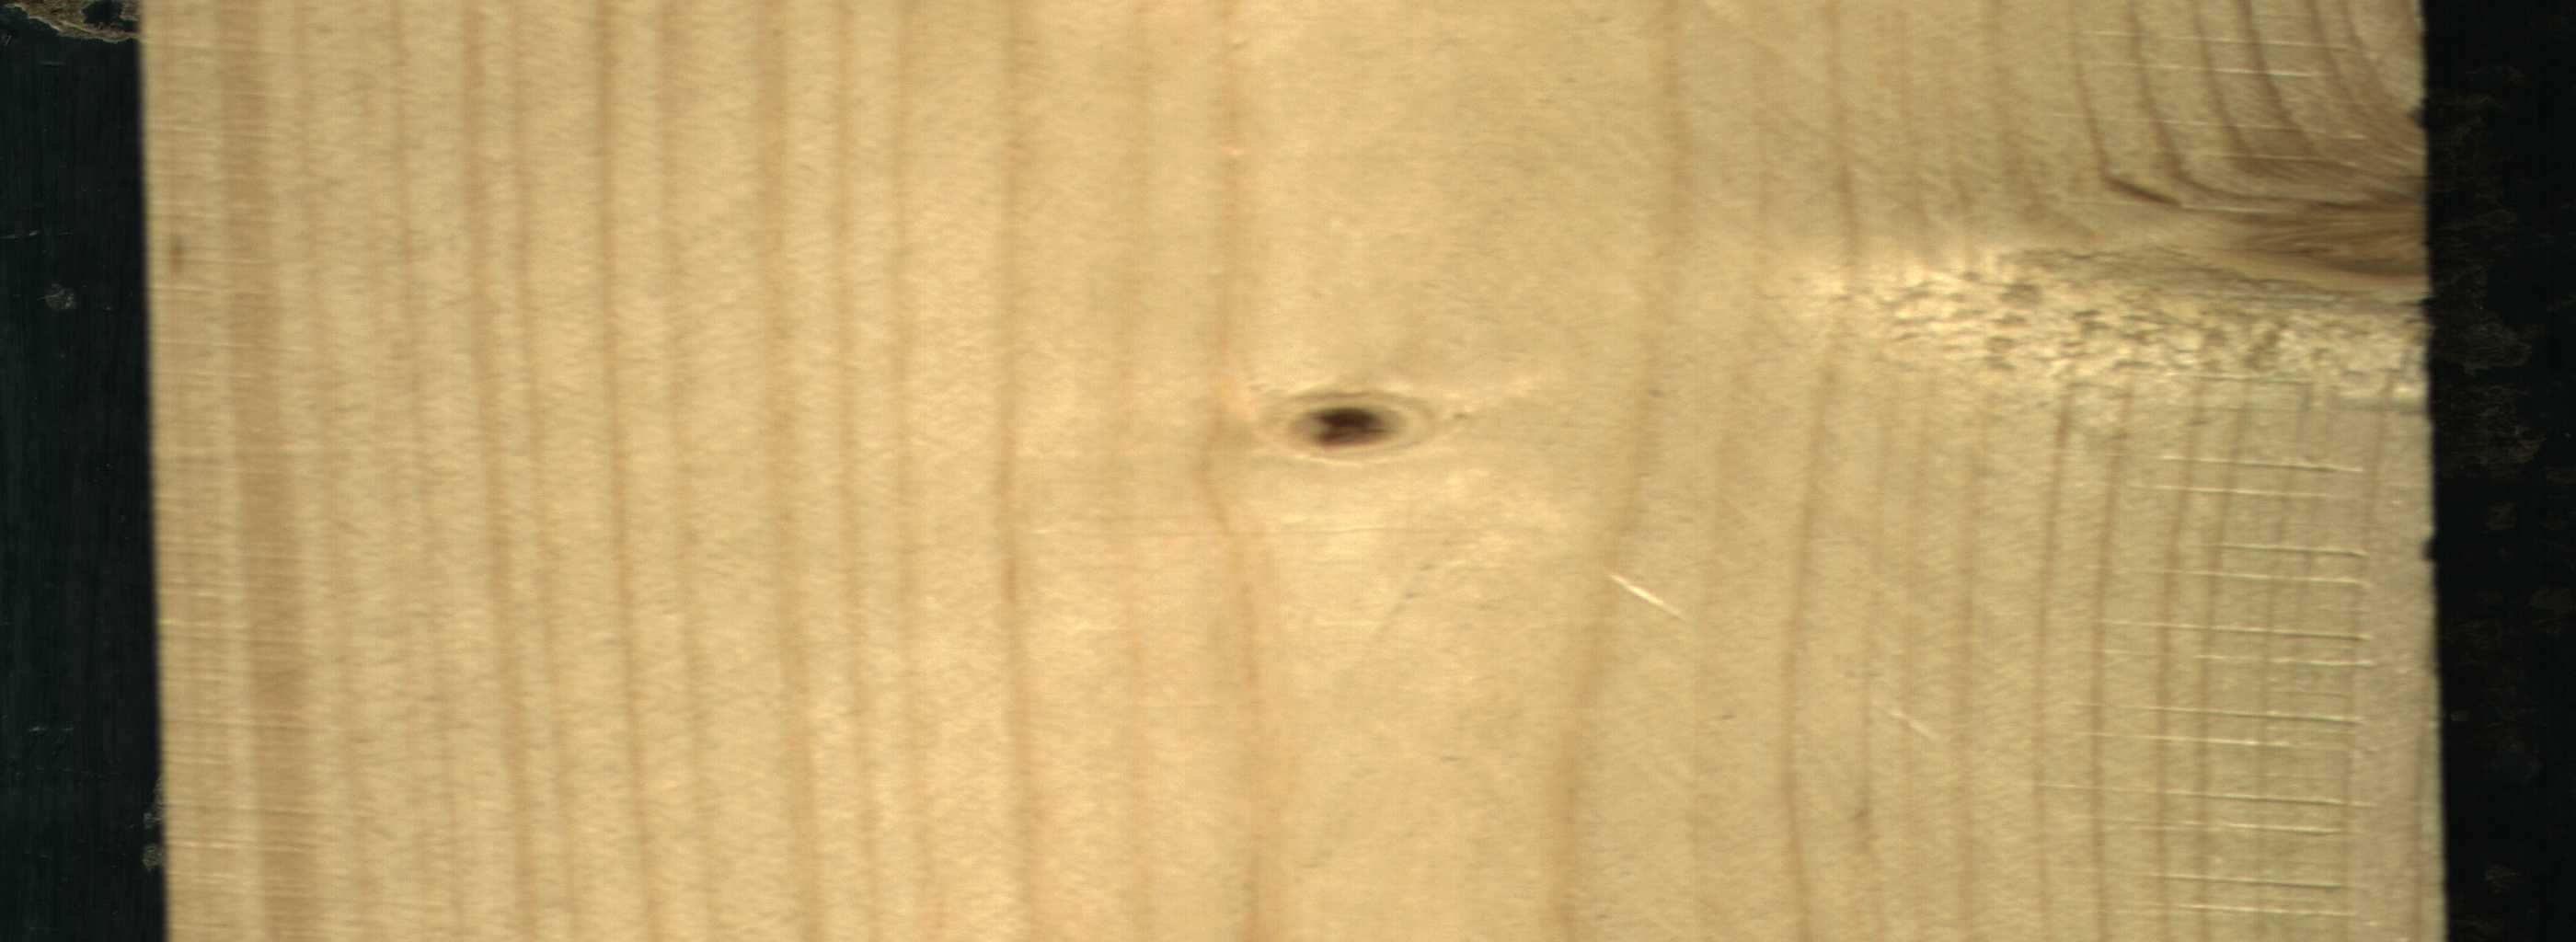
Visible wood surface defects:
Live_Knot
Live_Knot